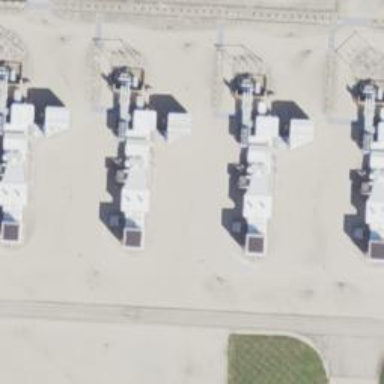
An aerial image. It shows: Gas turbine generator.